Question: What is the result of this measurement?
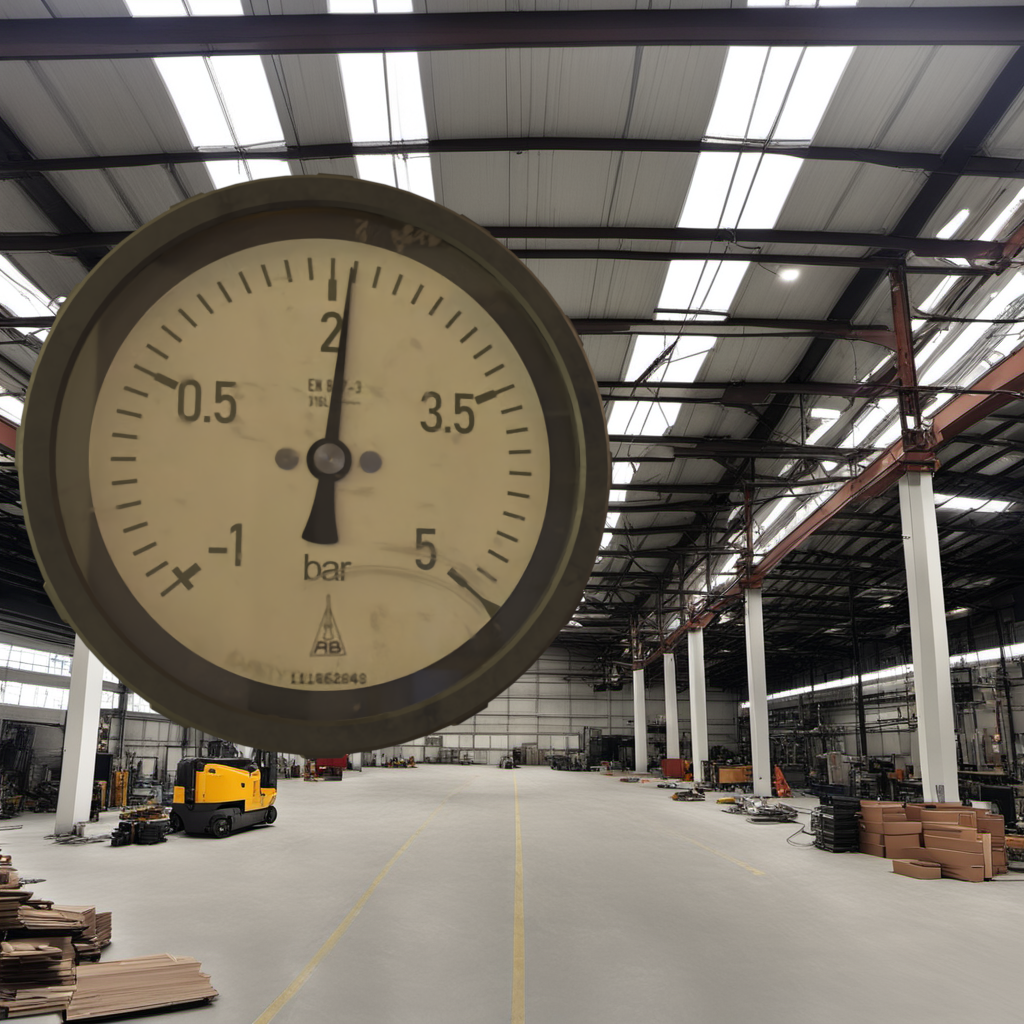
Answer: The result is 2.12
Question: What is the value range of the measurement in the image?
Answer: The range is from -1 to 5
Question: What is the minimum and maximum value range of this measurement?
Answer: The minimum value is -1 and the maximum value is 5